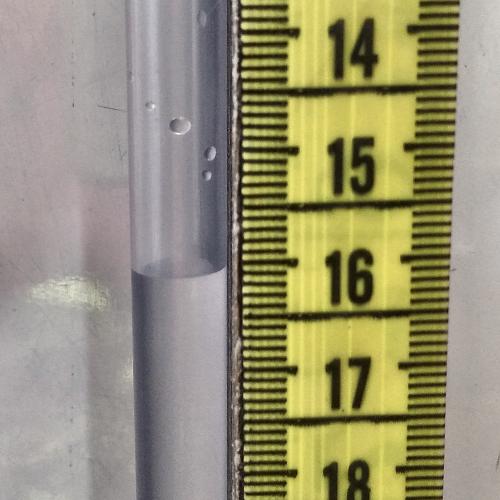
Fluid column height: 16.1 cm